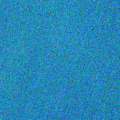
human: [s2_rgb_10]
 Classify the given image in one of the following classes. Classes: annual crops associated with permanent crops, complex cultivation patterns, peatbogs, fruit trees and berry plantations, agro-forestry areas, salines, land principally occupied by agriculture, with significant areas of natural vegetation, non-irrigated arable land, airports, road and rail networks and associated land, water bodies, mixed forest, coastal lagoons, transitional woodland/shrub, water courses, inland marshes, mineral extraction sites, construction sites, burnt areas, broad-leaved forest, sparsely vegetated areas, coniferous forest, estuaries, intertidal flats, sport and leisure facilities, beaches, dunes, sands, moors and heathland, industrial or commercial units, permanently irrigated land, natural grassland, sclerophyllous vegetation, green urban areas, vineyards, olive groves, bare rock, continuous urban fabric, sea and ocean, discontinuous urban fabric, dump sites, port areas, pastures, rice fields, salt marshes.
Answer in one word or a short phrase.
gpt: sea and ocean